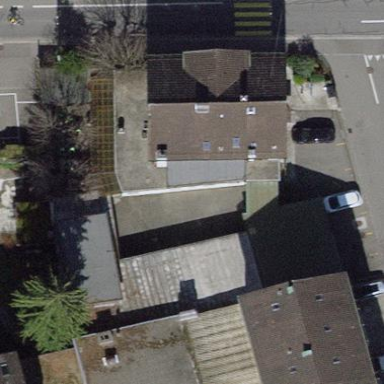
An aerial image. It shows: Gabled roof apartment building with tile roofing.